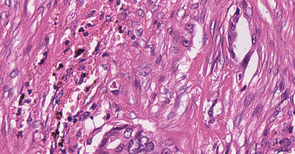
Tumor epithelial tissue: no
Tumor-associated stroma tissue: yes
Normal tissue: no